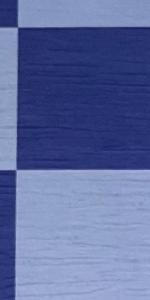
Label: Empty